Interaction volume radius: 5 \u00c5
Interaction volume height: 30 \u00c5
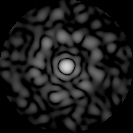
Disorder parameter: 0.8225